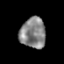
Tissue: prostate
Cell type: T cells
Senescence score: 0.3569
Nuclear area (px): 767
Mean DAPI intensity: 133.186